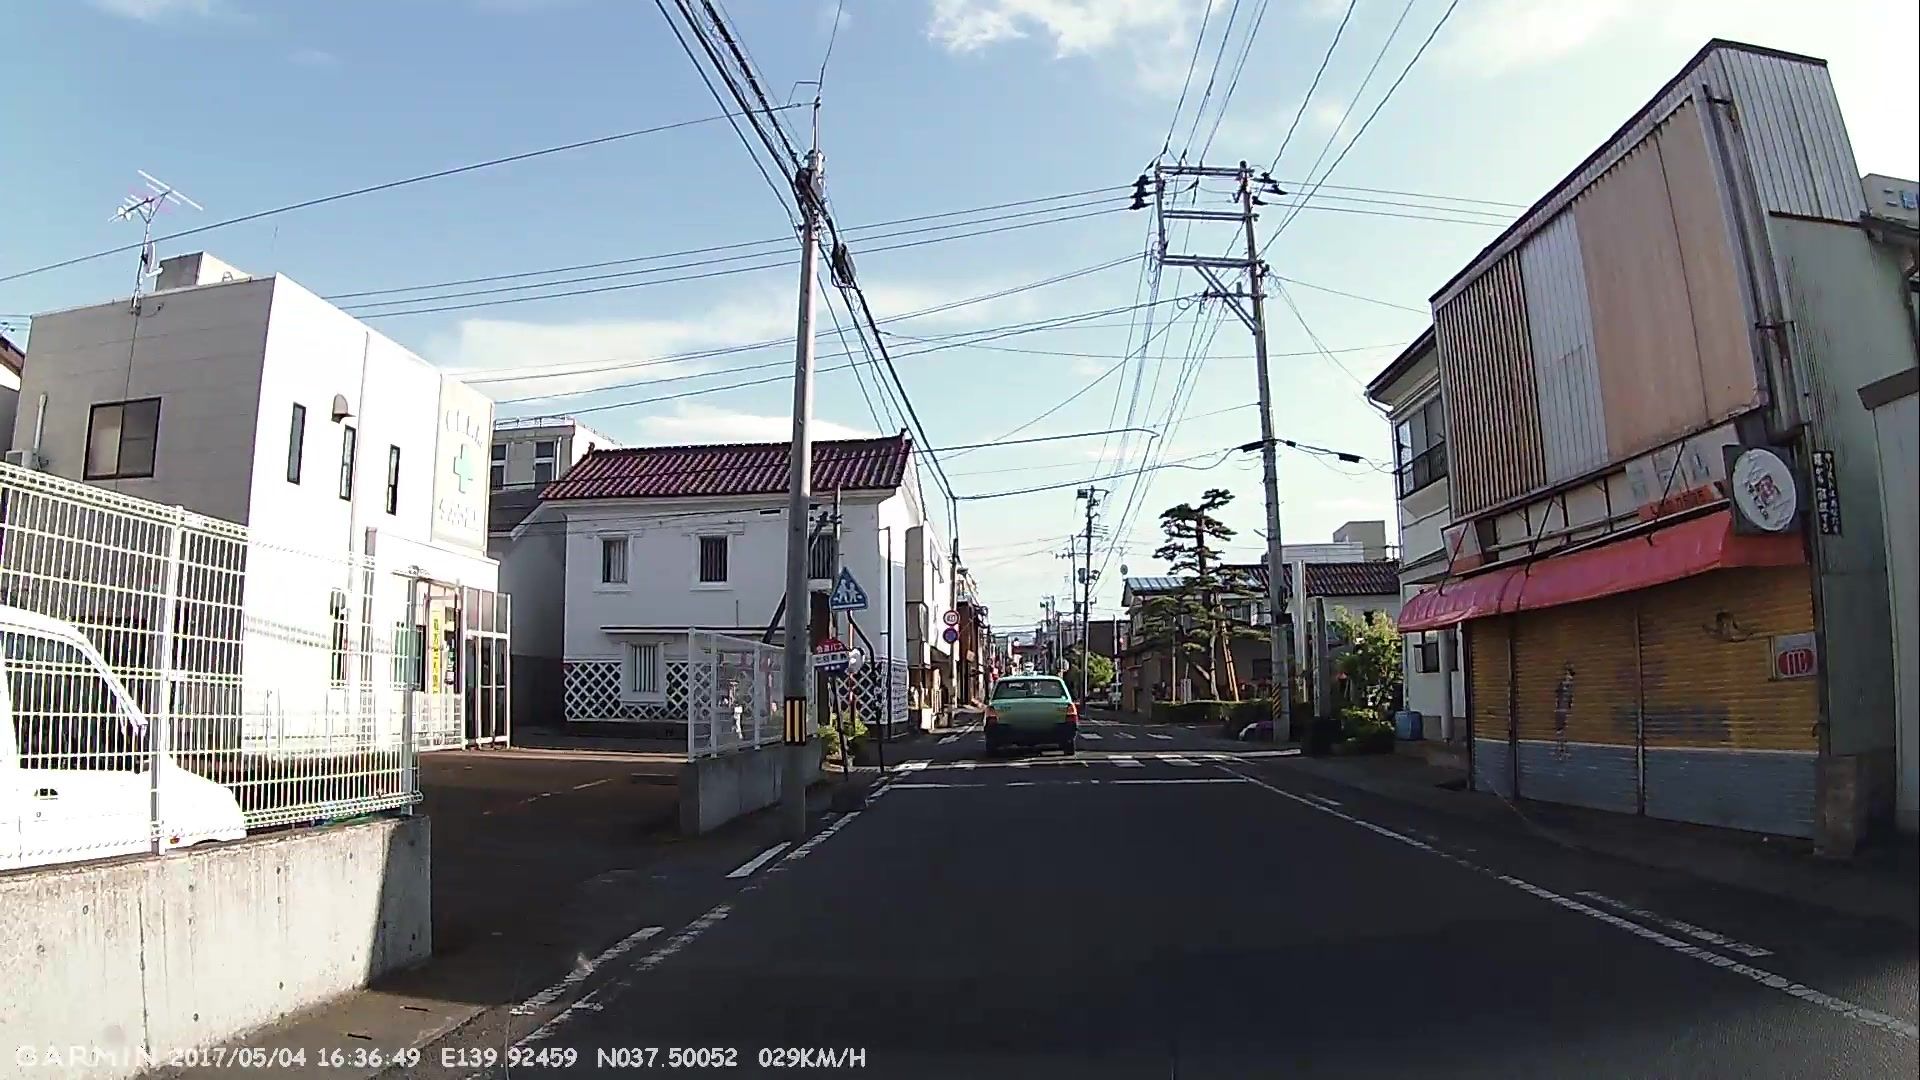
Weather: clear
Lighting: day
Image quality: good
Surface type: driving surface
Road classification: unclassified
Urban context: urban centre
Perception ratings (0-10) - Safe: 3.67, Lively: 5.58, Beautiful: 3.24, Boring: 4.62, Depressing: 4.24, Wealthy: 2.63